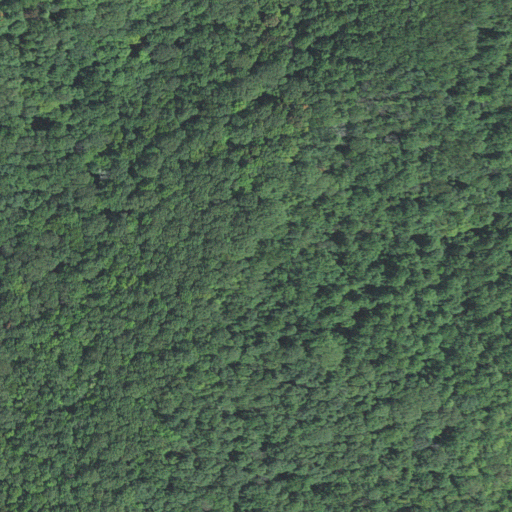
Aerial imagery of ridge(s) in West Virginia named Cucumber Ridge containing only deciduous forest